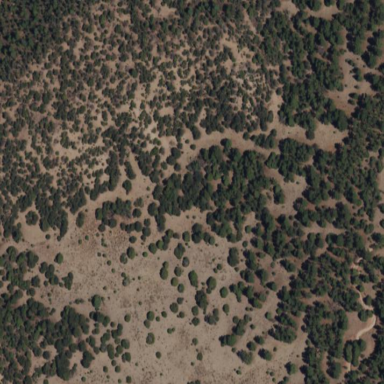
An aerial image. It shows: Patch of scrub vegetation.